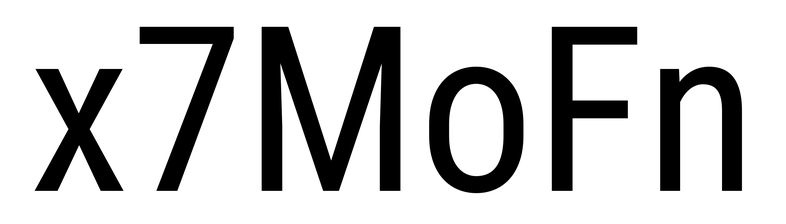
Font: Roboto_Condensed_Regular